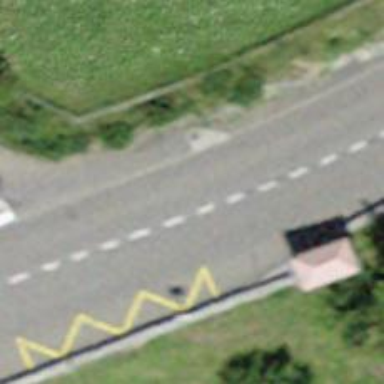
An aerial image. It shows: Public transport stop position.